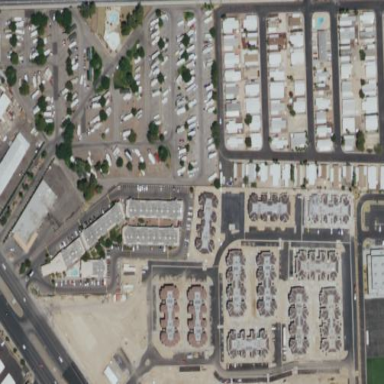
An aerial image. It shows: Trailer park designated for tourism as caravan site.